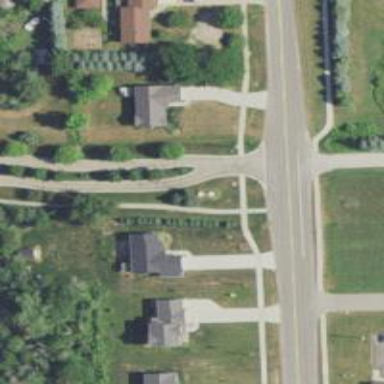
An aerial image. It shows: Smooth asphalt road in residential area.